Aerial crown-view tile of a tropical tree (Barro Colorado Island, Panama), acquired 20250915:
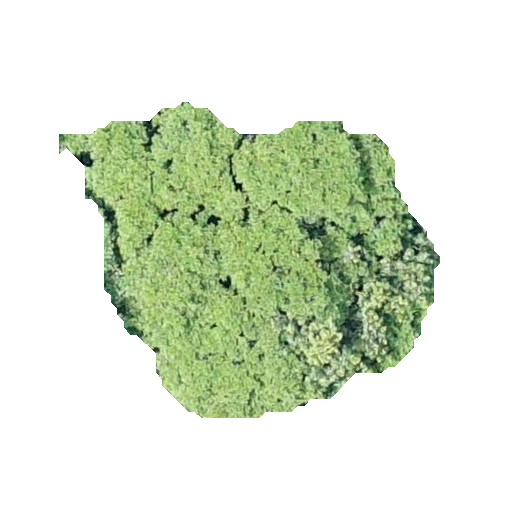
Species: Alseis blackiana
GBIF accepted scientific name: Alseis blackiana
Crown area: 117.901 m²